Field crop: maize
Growth stage: 2
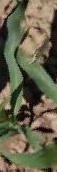
Species: maize